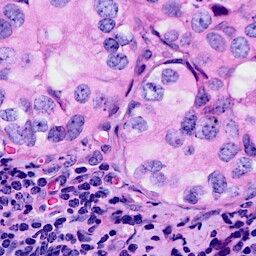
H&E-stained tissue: Breast